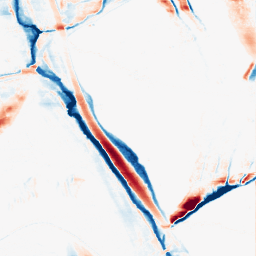
Category: morphological
Decomposition family: morphological_ellipse
Decomposition parameters: operation: average
width: 5
height: 30
Upsampling method: cubic_mitchell
Upsampling parameters: scale: 8
Upsampling scale: 8